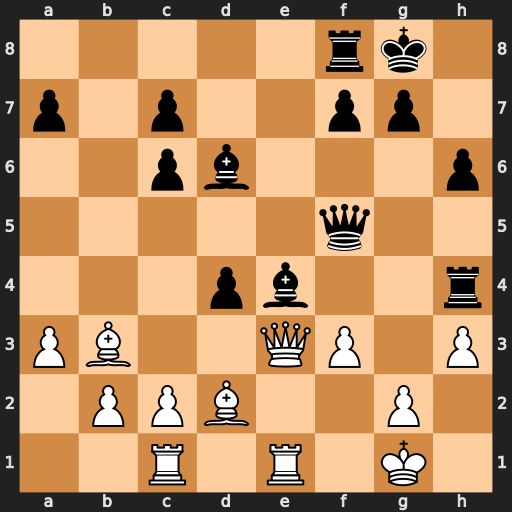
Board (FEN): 5rk1/p1p2pp1/2pb3p/5q2/3pb2r/PB2QP1P/1PPB2P1/2R1R1K1
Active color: w
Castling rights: -
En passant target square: -
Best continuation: Qf2 Rxh3 Rxe4